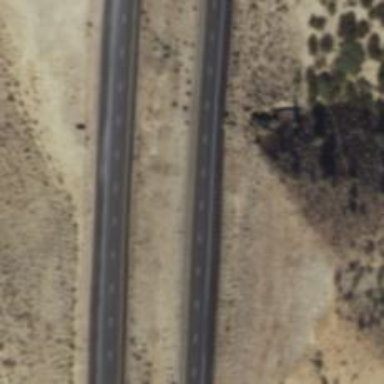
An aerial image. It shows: Expressway with asphalt surface classified as trunk highway.